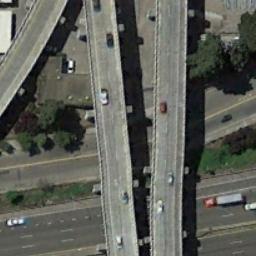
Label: overpass